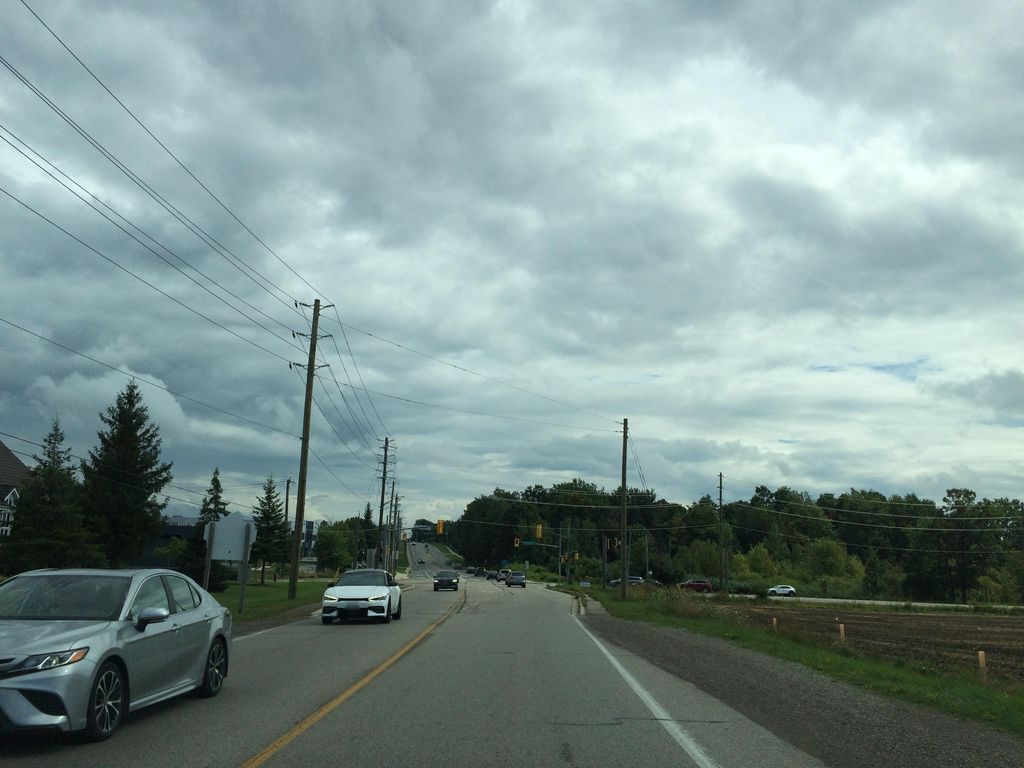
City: kitchener-waterloo